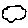
Label: cloud